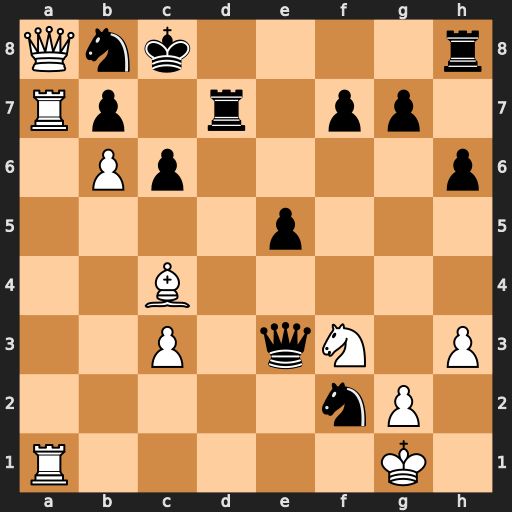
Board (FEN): Qnk4r/Rp1r1pp1/1Pp4p/4p3/2B5/2P1qN1P/5nP1/R5K1
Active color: w
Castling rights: -
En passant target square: -
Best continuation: Qxb8+ Kxb8 Ra8#